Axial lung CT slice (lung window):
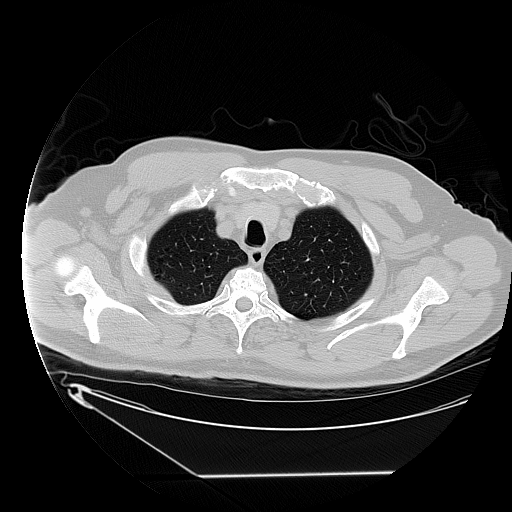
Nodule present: no